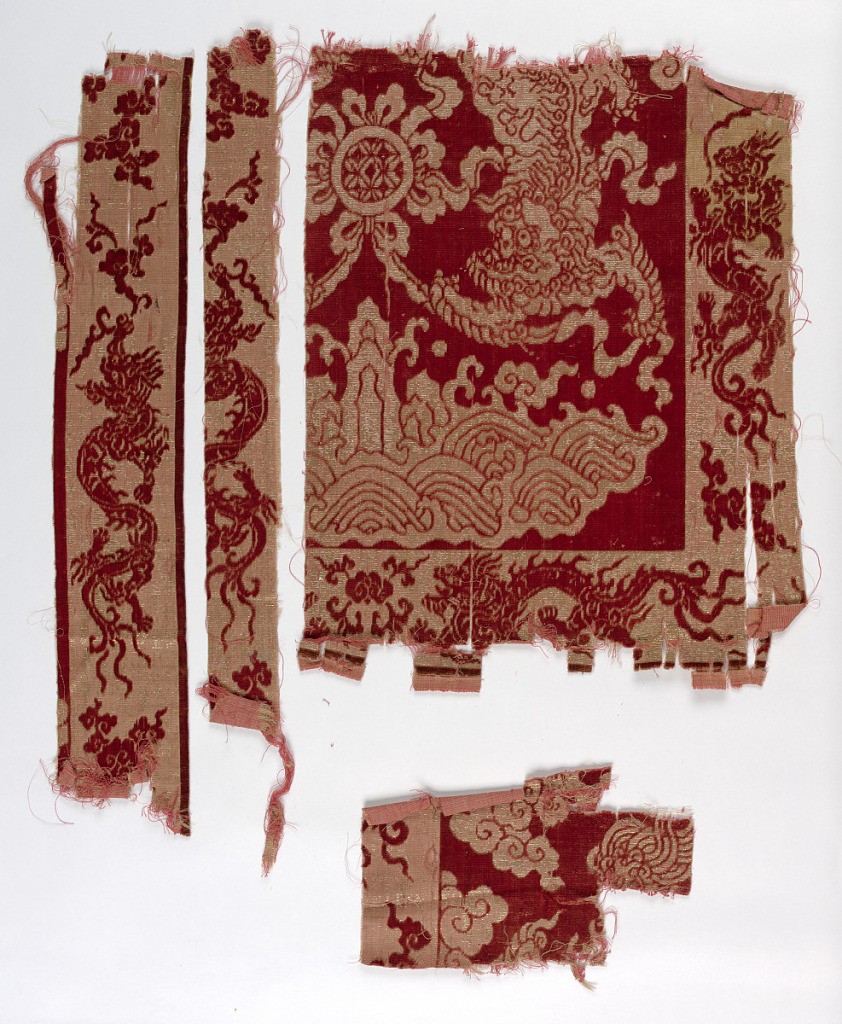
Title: Fragments
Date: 19th century
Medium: silk, metallic thread Technique: velvet
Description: Red and beige velvet fragments with dragons, Fu dogs, clouds, and flowers.